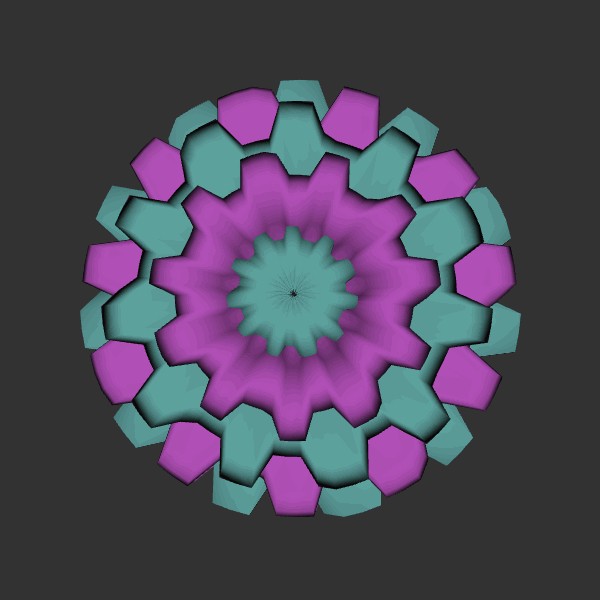
Background: dark